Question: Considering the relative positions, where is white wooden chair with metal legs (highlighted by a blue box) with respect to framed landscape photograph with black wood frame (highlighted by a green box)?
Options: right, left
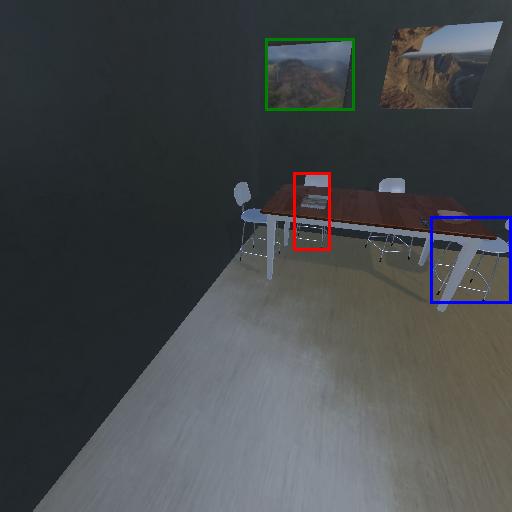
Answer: right